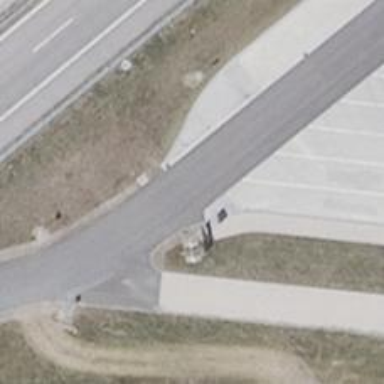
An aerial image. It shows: Asphalt parking aisle designated as service road.